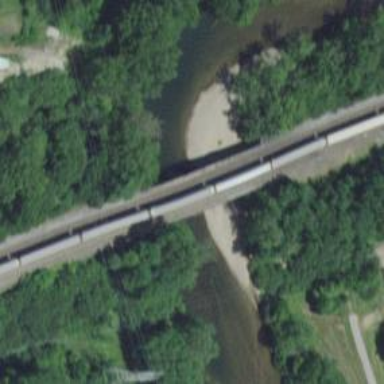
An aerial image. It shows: Railway bridge over siding rail service.